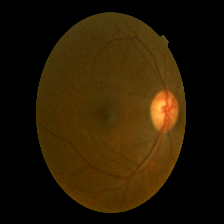
Diabetic retinopathy grade: Mild